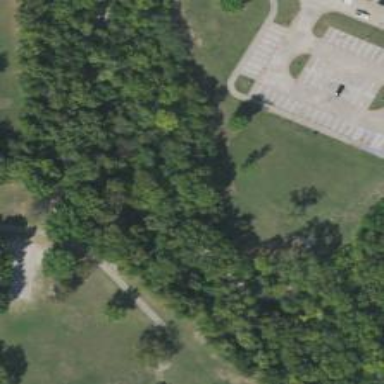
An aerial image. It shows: Disc golf basket.